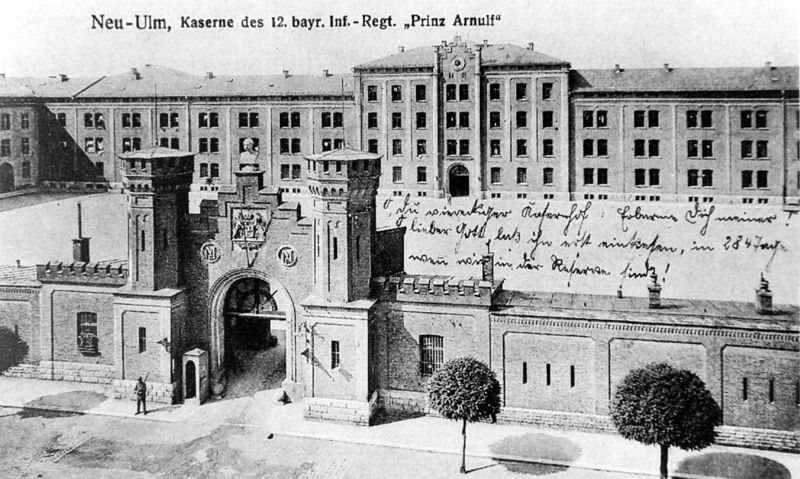
Titel: Ansichtskarte mit Friedens-Kaserne ("Zwölferkaserne") in Neu-Ulm von Osten (um 1900)
Künstler: Moritz von Spieß
Standort: Neu-Ulm
Institution: Stadtarchiv
Schlagwörter: baum, feder, flügel, himmel, mann, schatten, weiß, bäume, menschen, fenster, grau, hell, licht, männer, schwarz, skizze, strasse, tür, zeichnung, anlage, dach, gebäude, haus, park, schloss, weg, wand, architektur, mensch, stein, steine, wache, gitter, wege, front, kamine, schornstein, turm, statue, deutschland, schrift, ansicht, bogen, fassade, türen, dächer, mauer, allee, gelände, grafik, tag, hof, platz, rundbogen, vorsprung, wachhaus, inschrift, büste, uhr, deutsch, durchgang, monumental, tor, zinnen, foto, fotografie, photographie, schlote, eingang, tusche, innenhof, umgang, burg, bayern, bayrisch, gehsteig, türme, palast, festung, mauerwerk, druck, schwarz-weiss, radierung, stich, seite, gehweg, militär, text, soldat, beschriftung, entwurf, armee, tinte, neu, photo, portal, tore, wappen, karte, risalit, soladt, gewehr, vergittert, prinz, strenge, einfahrt, plan, herrenhaus, occuli, postkarte, kupferstich, wachposten, sütterlin, handschrift, infanterie, zinne, exerzierplatz, kaserne, grundriss, architekturzeichnung, notiz, schießscharten, occulus, notizen, schirft, ansichtskarte, wachtürme, fensterung, schießscharte, ulm, neu ulm, arnulf, prinz arnulf, apell, apellplatz, eingangstor, grüße, hanschrift, mauervorspung, mause, radirung, regelmäßigkeit, wachhäuschen, maier, preußisch, tirm, infanterieregiment, wachtposten